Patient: sex F, age 35
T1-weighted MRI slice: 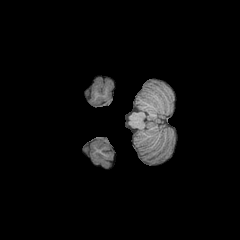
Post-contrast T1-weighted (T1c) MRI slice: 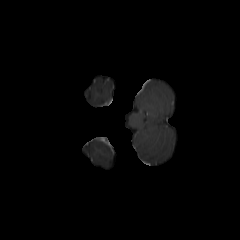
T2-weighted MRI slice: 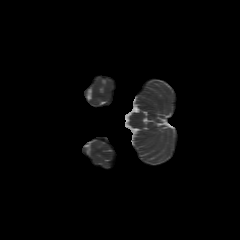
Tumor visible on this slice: no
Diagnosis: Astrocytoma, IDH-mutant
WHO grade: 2